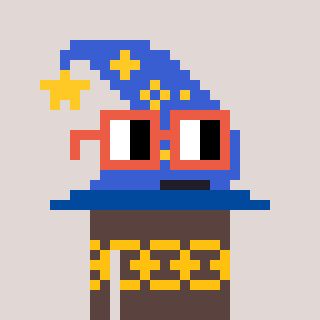
a pixel art character with square orange glasses, a wizard hat-shaped head and a darkbrown-colored body on a warm background